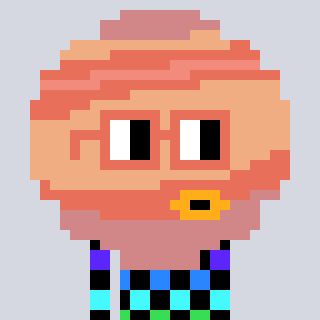
a pixel art character with square orange glasses, a jupiter-shaped head and a gold-colored body on a cool background